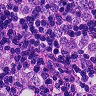
Metastatic tissue present: yes